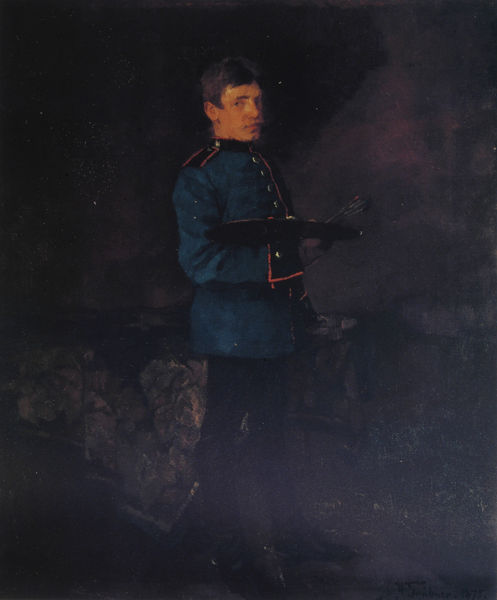
Titel: Selbstbildnis als Dragoner mit Palette
Künstler: Heinrich Wilhelm Trübner
Standort: Bellevue/Wa. USA
Institution: Sammlung Mr. und Mrs. Henry Trubner
Schlagwörter: blau, dunkel, gemälde, gestein, hand, haut, körper, mann, schatten, gelb, landschaft, braun, frisur, haar, hell, hintergrund, licht, mund, nase, ohr, raum, schwarz, tisch, weiss, zimmer, blick, rot, tuch, malerei, anzug, bart, hose, jacke, jung, kellner, ober, schnurrbart, arm, augen, diener, falten, gesicht, kragen, mensch, schale, stehen, tablett, teller, ärmel, bildnis, hände, portrait, porträt, tischdecke, tischtuch, öl, auge, figur, haare, realismus, stehend, stehender, decke, kinn, knopf, schulter, beine, düster, farben, farbe, rang, dunkelblau, ernst, maler, staffelei, knöpfe, revers, schnauzbart, selbstporträt, uniform, soldat, selbstbildnis, stand, abzeichen, schulterklappen, stiefel, malen, palette, pinsel, ganzfigur, selbstportrait, halbprofil, halbporträt, aufschläge, aus dem dunkel, butler, ganzfigurenporträt, gewehr, mg am rechten arm, männliche figur, unform, unterarm, scnauzer, ränder, knop, pallette, paspel, pulverdampf, hintergrun, wokig, paspell, bediener, soldat pulverdampf